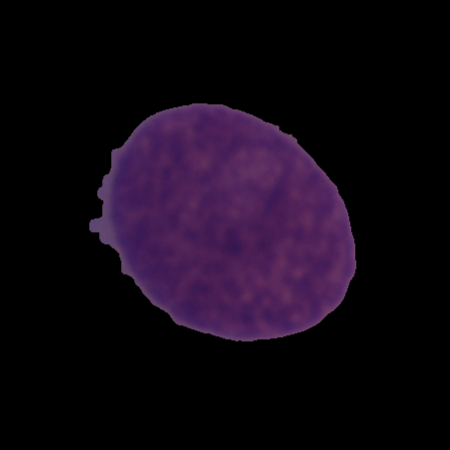
Label: healthy